Question: When I push my go code into my remote bitbucket repository, I don't see my files in github.com package folder instead I see this (this is a screen shot of my bitbucket repository, where I expect to find my go files):

I used this command to push my code into my remote repository:
'''
git add .
git commit -m "message"
git push -u origin master
'''
When I log into my Bitbucket account, inside the "drakecheckin/src/github.com/coopernurse" directory. However I do not see my go file instead I see an arrow pointing to a bunch of characters+numbers.
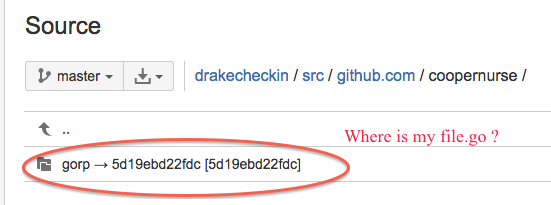
Answer: 'Go get' will clone github repositories into the appropriate folder of your gopath. What you're seeing in BitBucket is a submodule. You can treat the folder as a subtree if you'd like to check it into version control.